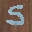
Label: 5